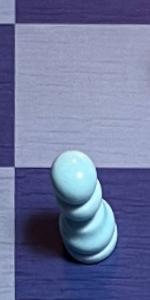
Label: Pawn_White